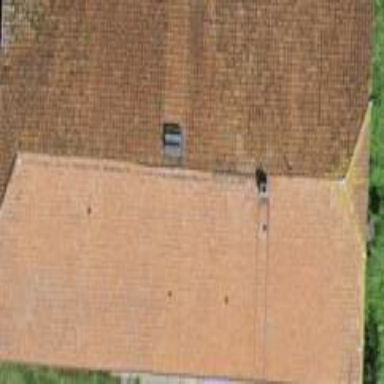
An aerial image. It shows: Farm building.